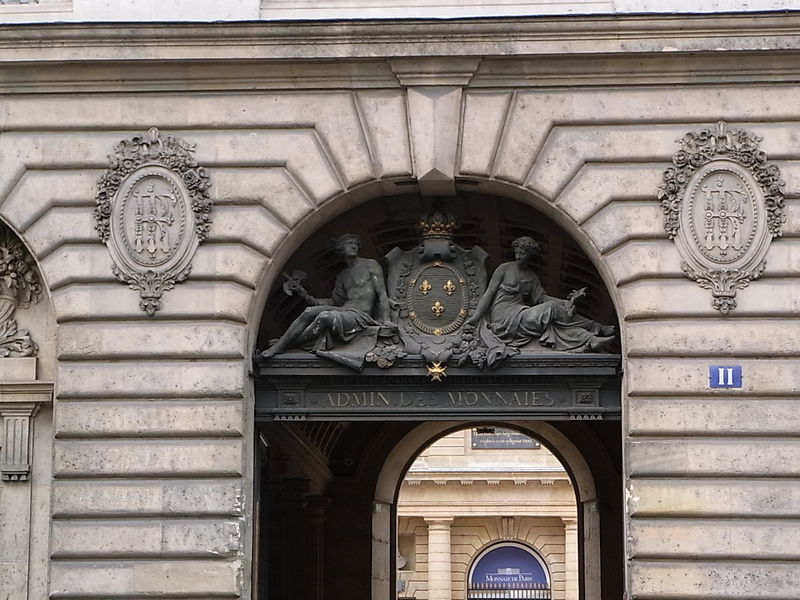
Titel: Hôtel de la Monnaie
Künstler: Jacques Denis Antoine
Standort: Paris
Institution: Hôtel de la Monnaie
Schlagwörter: blau, gruppe, mann, weiß, frauen, ocker, sitzen, stadt, ausschnitt, blumen, brust, frankreich, frau, grau, paris, schmuck, schwarz, straße, säule, säulen, gebäude, haus, beige, gericht, wand, architektur, stein, gewand, gold, tücher, klassizismus, krone, locken, oval, früchte, ranken, relief, schrift, ansicht, bogen, fassade, italien, zwei, mauer, hof, bank, figuren, französisch, material, rundbogen, kartusche, detail, inschrift, balken, durchgang, bronze, tor, foto, fotografie, photographie, bögen, eingang, eisen, nische, innenhof, antike, medaillon, kreuz, palast, stern, palazzo, torbogen, geld, sterne, kupfer, allegorie, kranz, lilie, architrav, rom, kapitell, photo, fries, portal, rustika, schlussstein, tore, wappen, sims, rau, öffnung, gesims, skulpturen, quader, statuen, zahl, ziffer, farbfoto, residenz, schiefer, portikus, götter, musen, florenz, einfahrt, porticus, kassetten, hermes, siegel, lilien, merkur, emblem, guss, stahl, allegorien, träger, aufnahme, bau, nummer, münze, elf, entarsien, tympanon, nischen, mittelrisalit, durchfahrt, kämpferplatte, latein, ordnung, aussenwand, stadthaus, augsburg, medaillons, fugger, eisenträger, finanzamt, ranz, hausnummer, attribute, türsturz, kunst am bau, finanzministerium, hotel de la monnai, menschenf, metall7, ministerium, shcild, lilieb, 2, 11, konto, vermögen, admin des monnaies, ii, ein grosses tor, danach noch ein tor, zwei torwächter, die krone, prägestellte